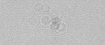
Label: camera_spot